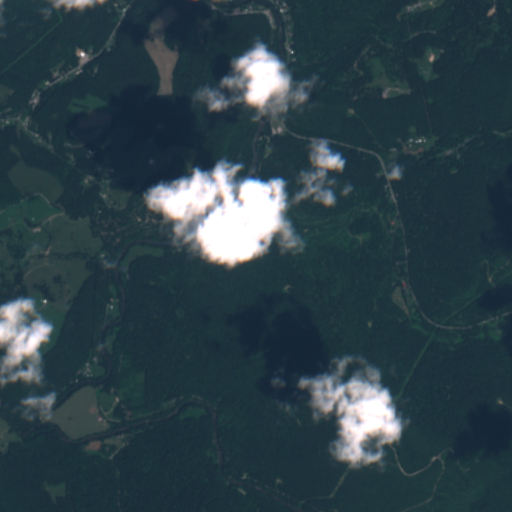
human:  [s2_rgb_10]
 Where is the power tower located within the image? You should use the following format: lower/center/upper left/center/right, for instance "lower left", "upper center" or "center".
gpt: The power tower is located in the upper left of the image.
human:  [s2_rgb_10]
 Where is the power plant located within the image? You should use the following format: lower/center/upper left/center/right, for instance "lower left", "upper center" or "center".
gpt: There is no power plant in the image.